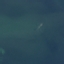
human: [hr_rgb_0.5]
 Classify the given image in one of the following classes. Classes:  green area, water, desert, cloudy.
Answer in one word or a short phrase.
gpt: water